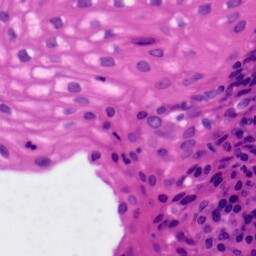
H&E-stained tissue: Tonsil